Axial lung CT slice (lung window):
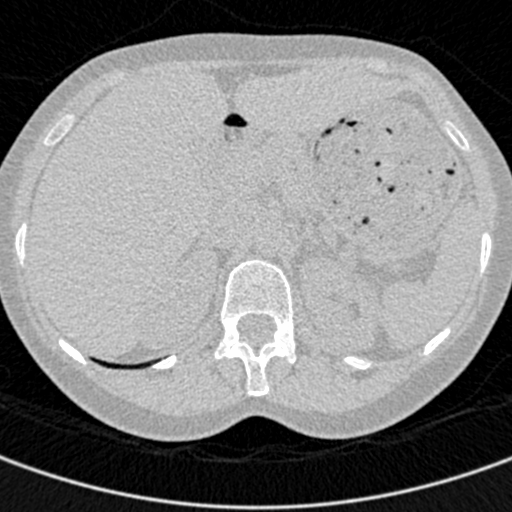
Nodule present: no